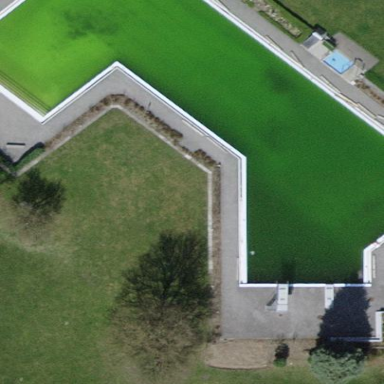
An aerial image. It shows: Swimming pool within leisure land area designed for swimming activities.